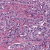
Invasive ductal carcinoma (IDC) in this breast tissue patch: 1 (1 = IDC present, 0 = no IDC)